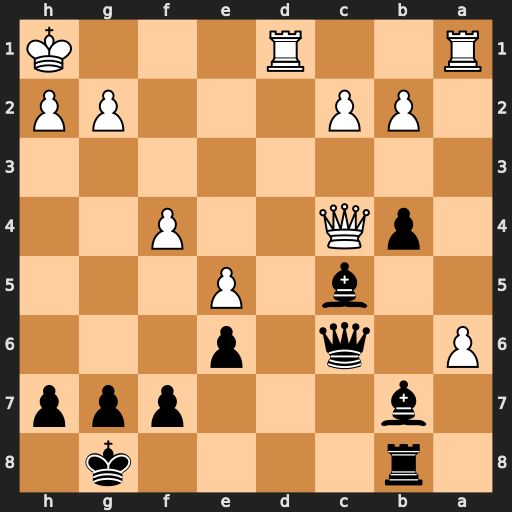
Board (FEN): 1r4k1/1b3ppp/P1q1p3/2b1P3/1pQ2P2/8/1PP3PP/R2R3K
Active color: b
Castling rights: -
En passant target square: -
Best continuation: Qxg2#